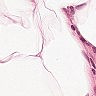
Metastatic tissue present: no